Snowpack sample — Rabbit Ears Pass, Jackson County, Colorado, USA (12/17/25, 1:08 PM MST)
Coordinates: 40.387, -106.625
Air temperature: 34 °F
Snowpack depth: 46 cm
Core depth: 20 cm
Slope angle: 6°, slope face: 165°
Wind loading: medium
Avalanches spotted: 0
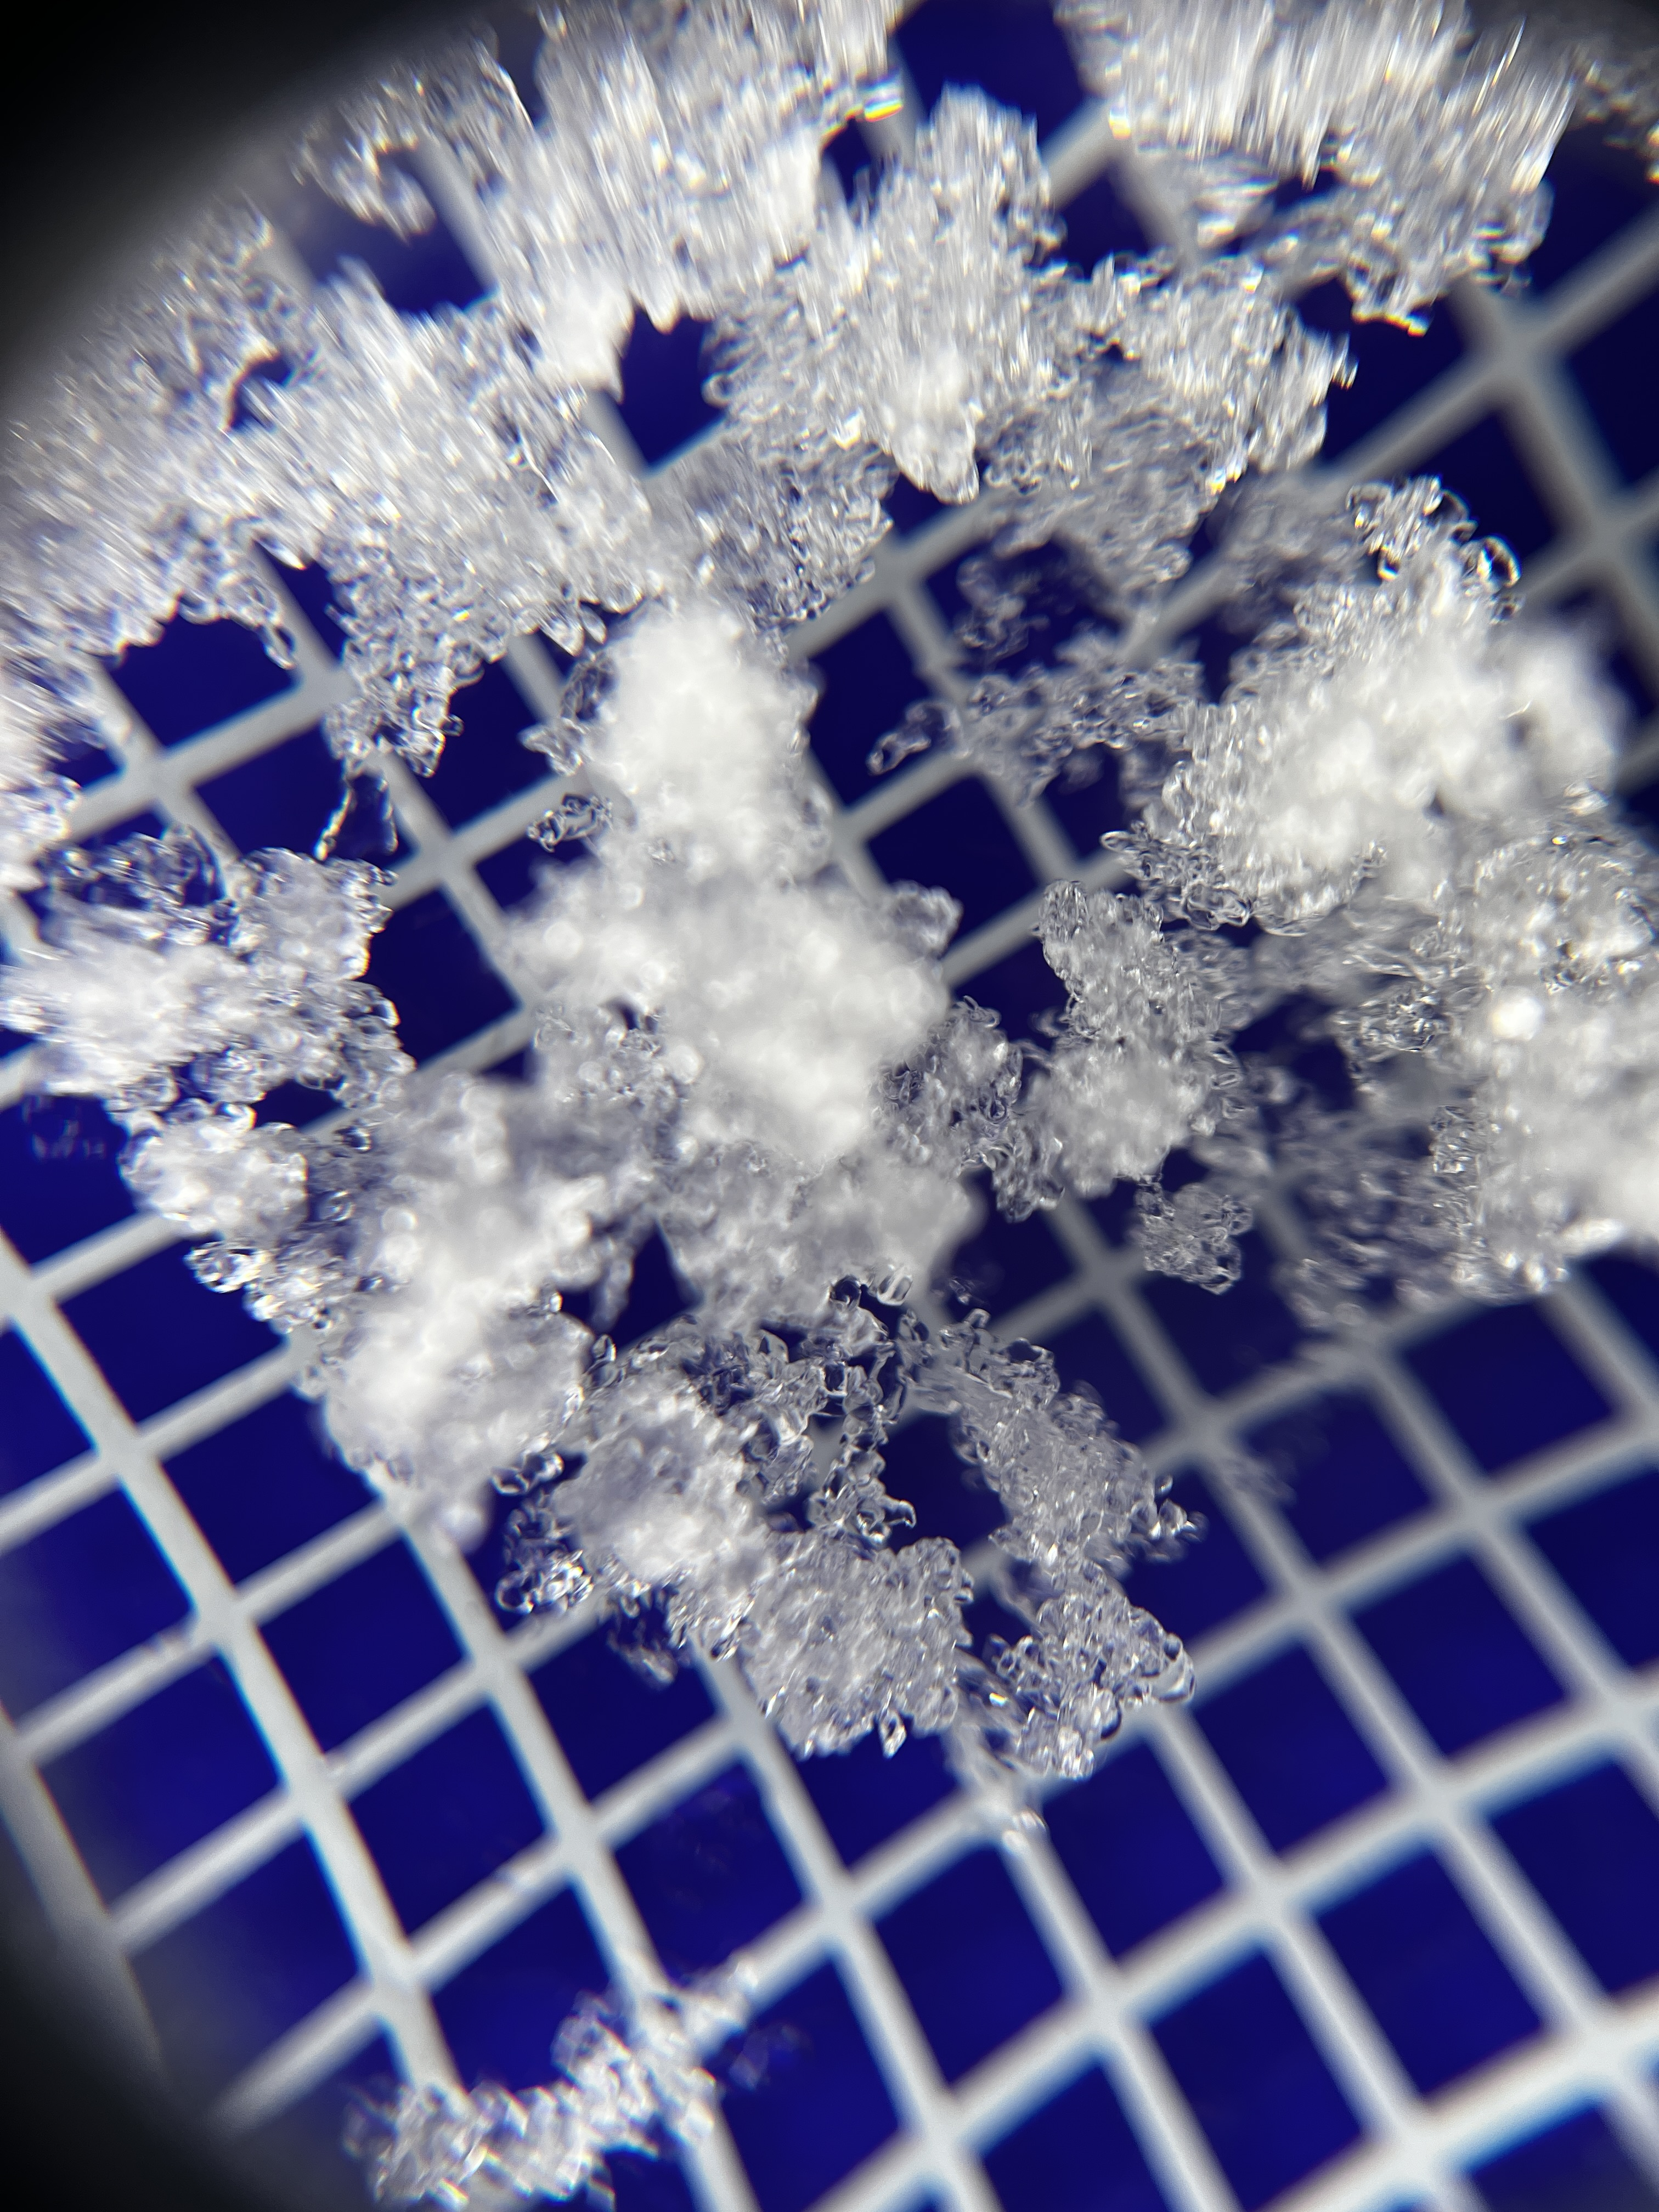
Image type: magnified_profile
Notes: No avalanches spotted nearby, although collected in a meadowy area with minimal risk on this face of the pass.